Question: The picture shows the balloon popping problem. You need to pop all the balloons in a certain order. The reward for popping a red balloon is the product of itself and the value on the balloons to the left and right. The reward for popping a gold balloon is doubled, and the reward for popping a black balloon becomes negative. If there is no balloon on the left or right, multiply the value by 1. You only need to find the maximum reward and keep only the final value
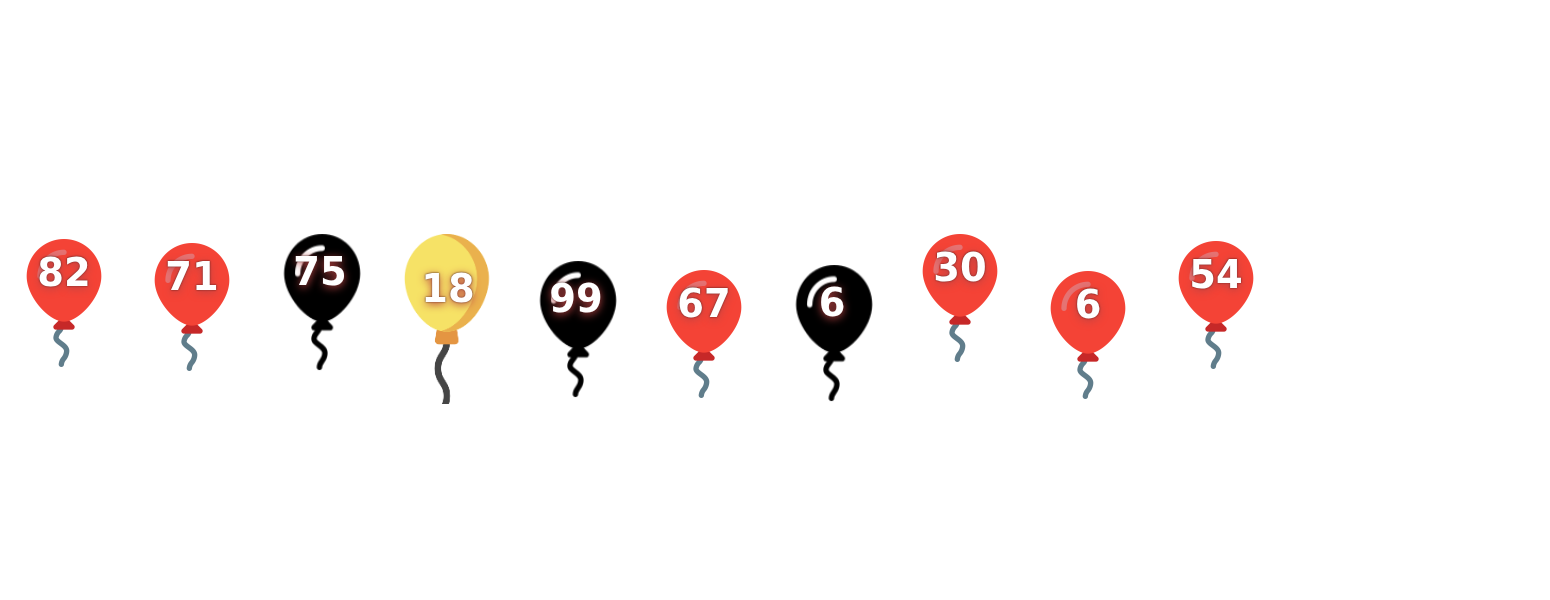
Answer: 1211319